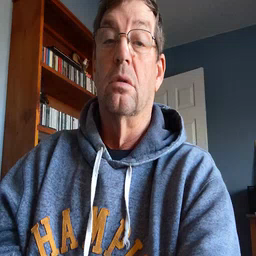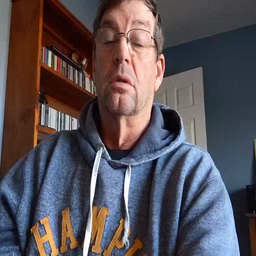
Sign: grass